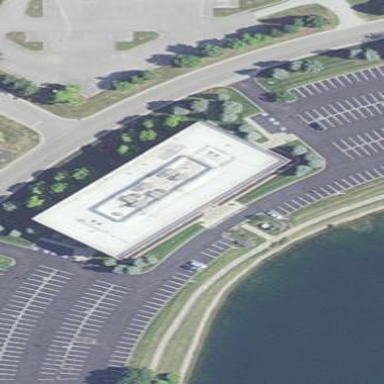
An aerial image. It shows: Office building.